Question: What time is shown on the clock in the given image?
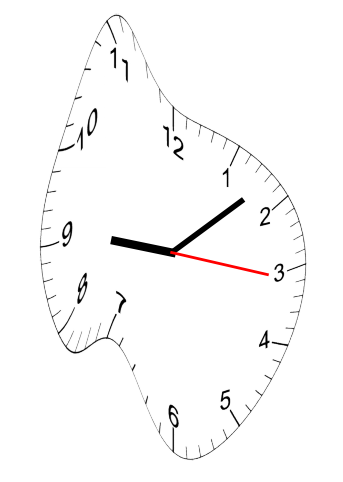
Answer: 09:08:16